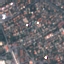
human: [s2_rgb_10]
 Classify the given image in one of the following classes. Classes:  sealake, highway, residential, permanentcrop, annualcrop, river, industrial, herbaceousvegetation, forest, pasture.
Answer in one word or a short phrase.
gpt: Residential